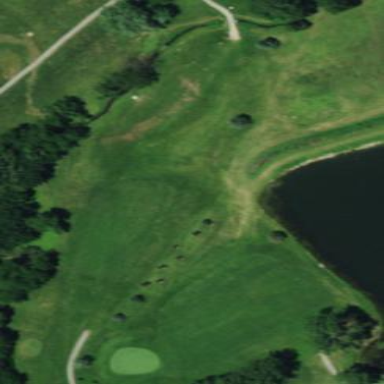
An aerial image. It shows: Golf rough area.